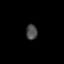
Tissue: prostate
Cell type: T cells
Senescence score: 0.6979
Nuclear area (px): 167
Mean DAPI intensity: 75.629